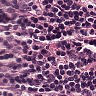
Metastatic tissue present: no